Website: walmart
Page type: account-selection
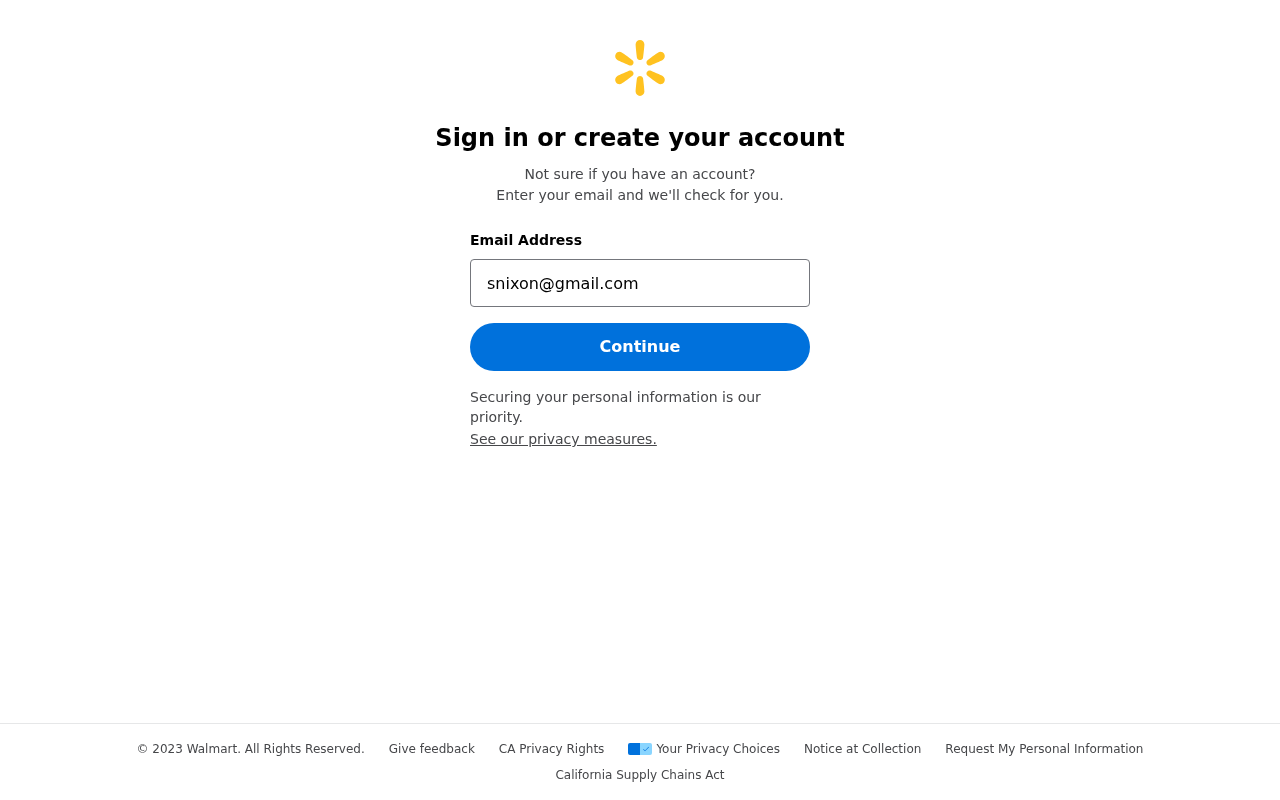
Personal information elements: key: PII_EMAIL
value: snixon@gmail.com